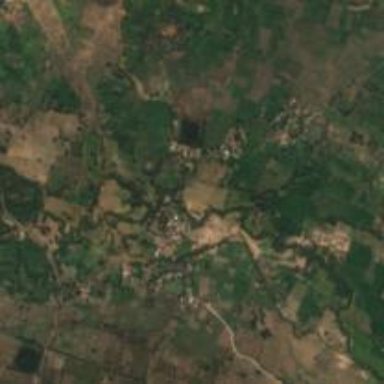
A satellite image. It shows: Village area.